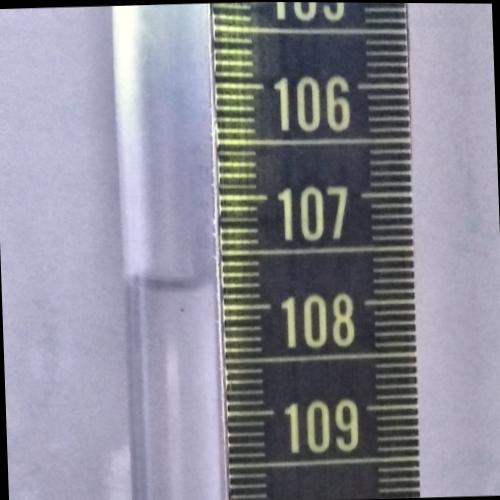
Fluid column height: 107.8 cm